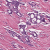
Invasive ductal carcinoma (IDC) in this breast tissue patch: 1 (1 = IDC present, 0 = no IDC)